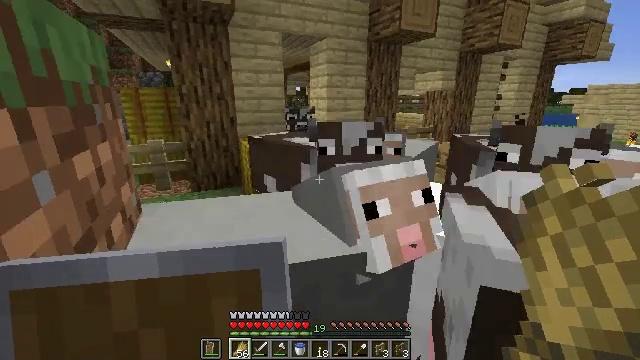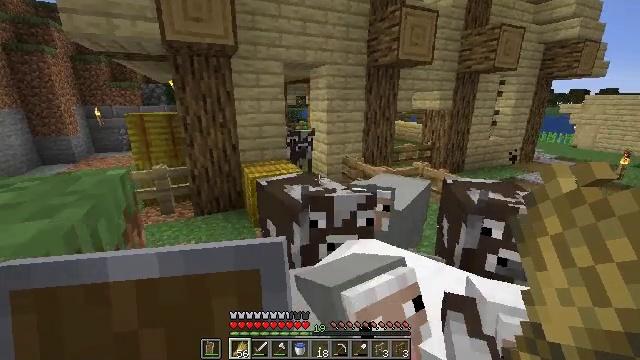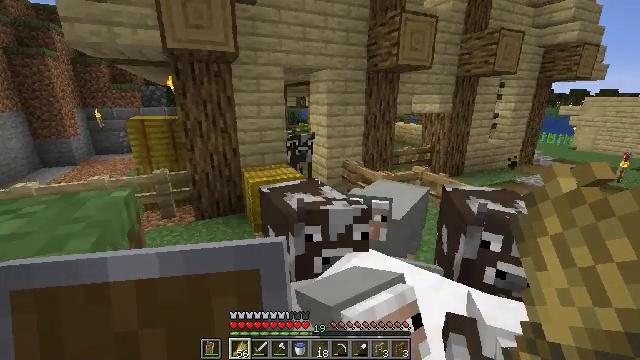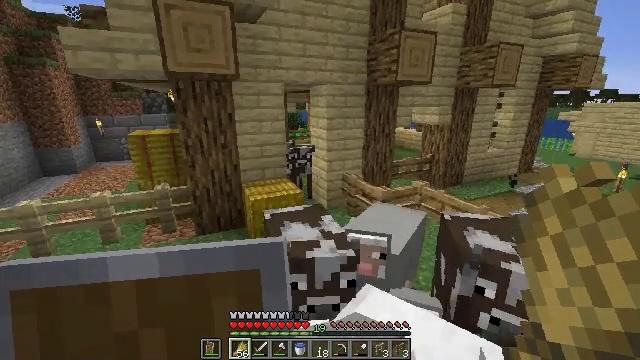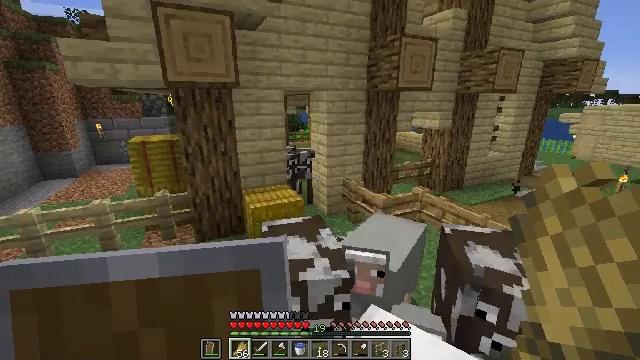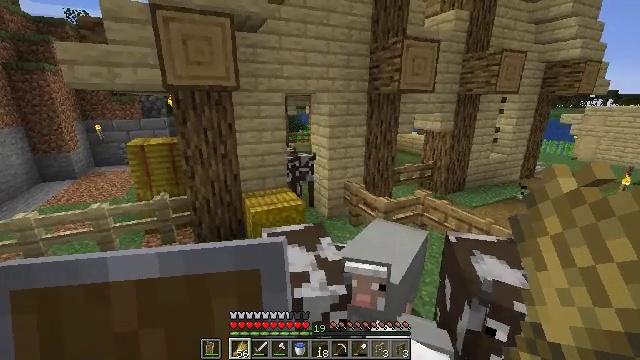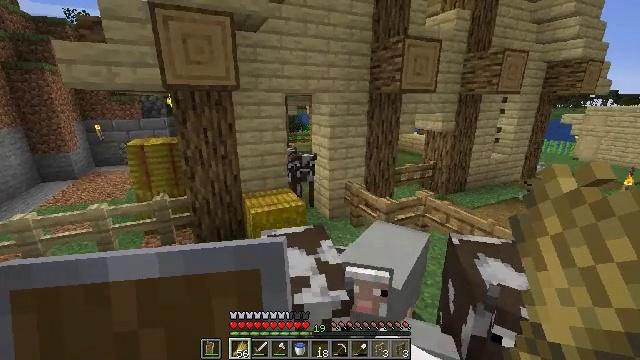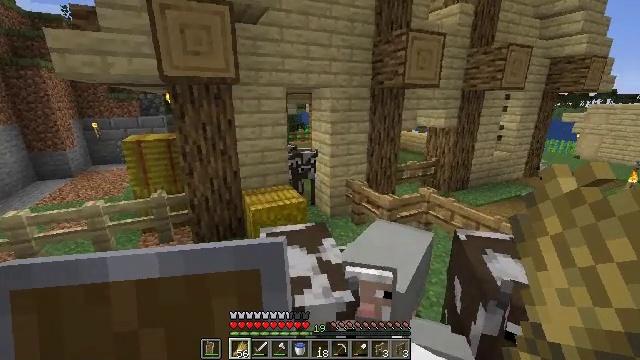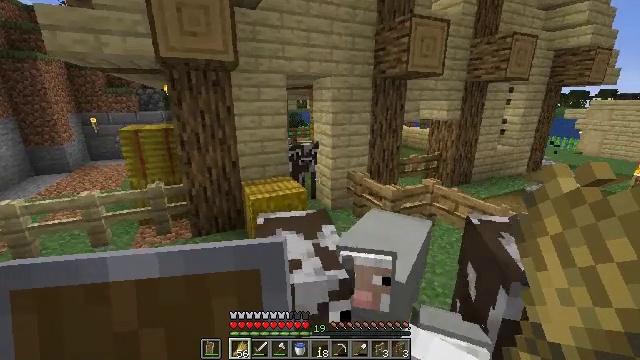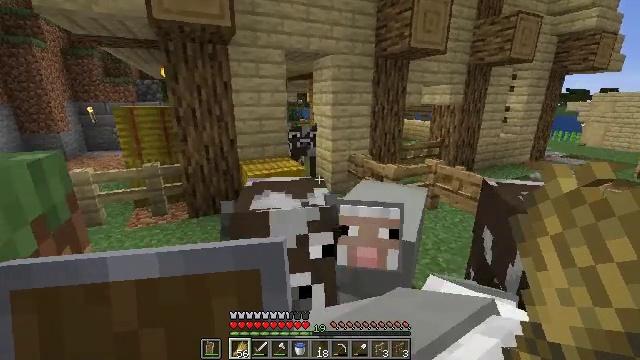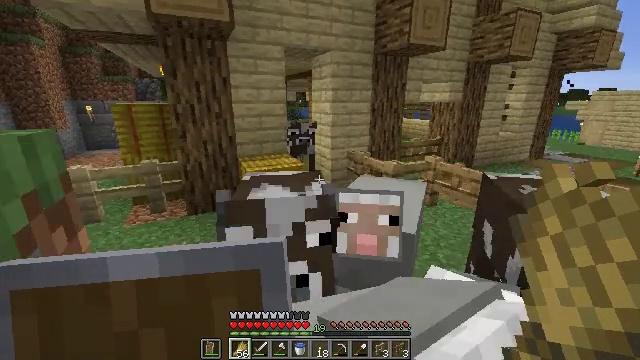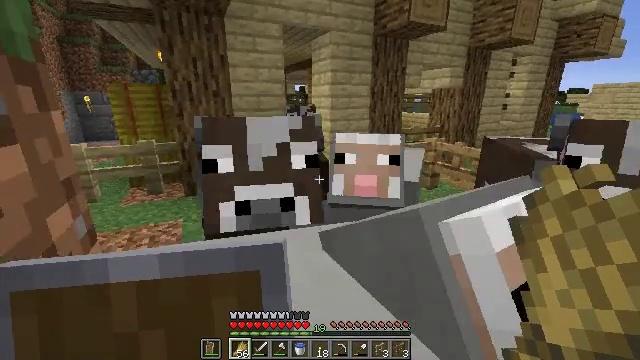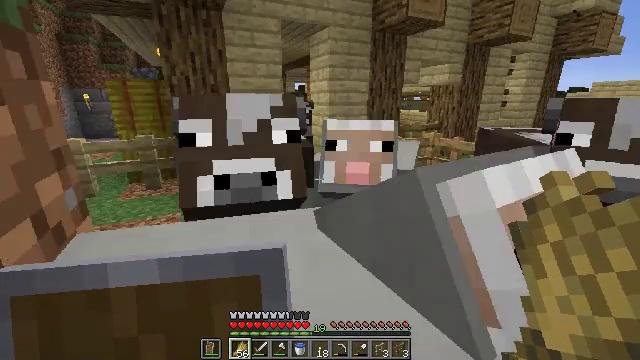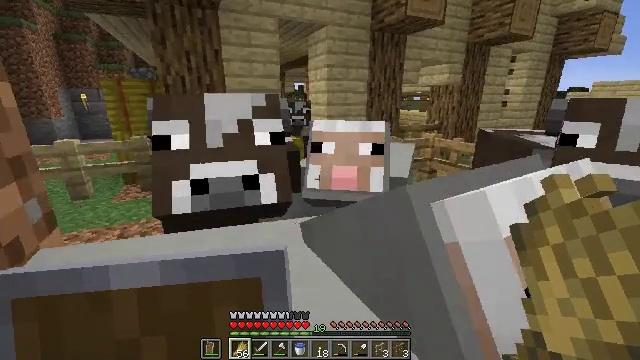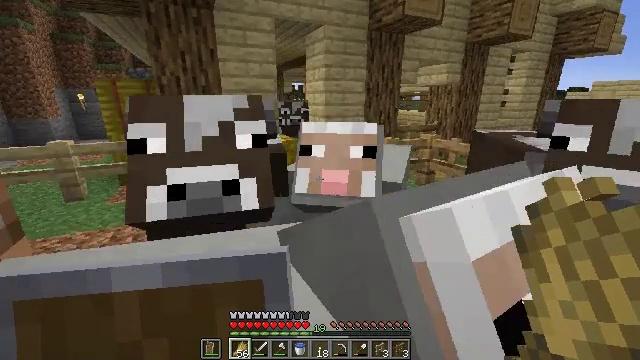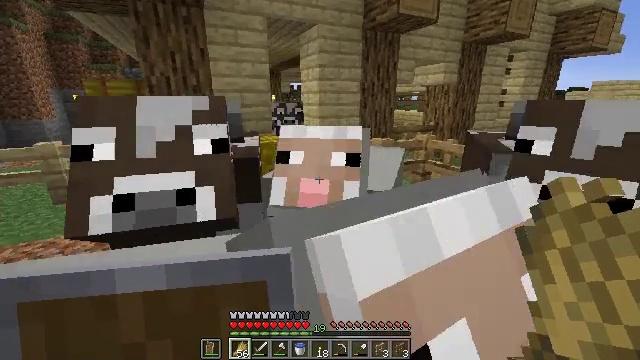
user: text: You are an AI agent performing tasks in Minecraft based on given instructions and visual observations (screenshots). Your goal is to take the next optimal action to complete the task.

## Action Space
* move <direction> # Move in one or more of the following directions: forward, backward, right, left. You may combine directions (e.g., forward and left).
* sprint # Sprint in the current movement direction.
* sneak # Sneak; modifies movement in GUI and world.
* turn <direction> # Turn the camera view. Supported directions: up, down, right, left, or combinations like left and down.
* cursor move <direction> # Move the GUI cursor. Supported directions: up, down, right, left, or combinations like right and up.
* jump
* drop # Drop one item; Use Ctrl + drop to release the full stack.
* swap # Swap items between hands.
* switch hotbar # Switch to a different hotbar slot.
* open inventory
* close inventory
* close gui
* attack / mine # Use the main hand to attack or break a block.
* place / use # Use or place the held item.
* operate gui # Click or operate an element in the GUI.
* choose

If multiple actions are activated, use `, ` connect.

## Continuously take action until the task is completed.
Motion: motion action
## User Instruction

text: Mine the birch planks.
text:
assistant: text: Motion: move forward, jump
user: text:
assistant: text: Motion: move forward, jump
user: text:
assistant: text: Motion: move forward, jump
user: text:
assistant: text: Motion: move forward and move left, jump
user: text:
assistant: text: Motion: move forward and move left, jump
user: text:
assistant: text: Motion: move forward and move left
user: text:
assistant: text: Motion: move forward
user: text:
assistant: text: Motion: move forward
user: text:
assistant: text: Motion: no_op
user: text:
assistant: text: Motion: no_op
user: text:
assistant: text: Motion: move forward
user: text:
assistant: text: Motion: move forward
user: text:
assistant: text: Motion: move forward
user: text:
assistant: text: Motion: move forward and move right
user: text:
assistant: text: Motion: move forward and move right
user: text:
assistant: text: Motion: move forward and move right, jump
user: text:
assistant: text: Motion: move forward and move right, jump
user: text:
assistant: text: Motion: move right, jump
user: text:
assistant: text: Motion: move forward and move right, turn left, jump
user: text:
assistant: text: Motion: move forward and move right, turn left, jump
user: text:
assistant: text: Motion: move forward and move right, turn left
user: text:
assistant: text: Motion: move forward, turn left
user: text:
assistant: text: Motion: move forward, turn left
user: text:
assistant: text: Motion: no_op
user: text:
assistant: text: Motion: no_op
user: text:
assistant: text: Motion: turn left
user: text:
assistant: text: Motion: no_op
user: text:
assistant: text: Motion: turn left
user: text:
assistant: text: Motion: no_op
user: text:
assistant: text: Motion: move forward